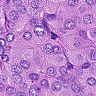
Metastatic tissue present: yes